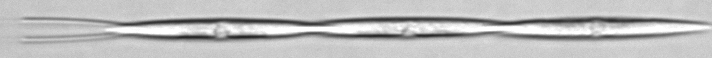
Label: Pseudo-nitzschia